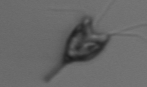
Label: Pyramimonas_longicauda